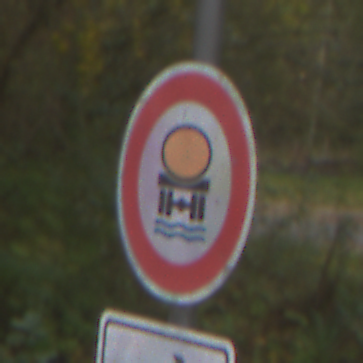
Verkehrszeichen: VerbotFahrzeugeWassergefaehrdenderLadung
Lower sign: RichtungsangabeDurchPfeile5
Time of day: Midday
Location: Outdoor (Nature)
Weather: Overcast
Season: Autumn
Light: Natural